Question: I'm trying to set certain margin between two table rows.
I'm using following code snippet in :
'''
background-color: #72c2dd;
margin-top: 25px;
'''
'background-color' gets applied but 'margin-top' . (refer below screenshot)
This is the issue with whole table.All other properties are working properly but there is some issue with 'margin'.
Any help appreciated.

Image on the left is and the image on the right is (without margin top to the second row).
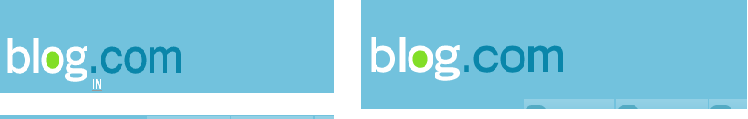
Answer: Table cells do not have margins to change. You can, however, change the padding of the cells. Another trick you could try would be adding a transparent border to the upper part of the row using something such as:
'border-top: 5px solid transparent;'